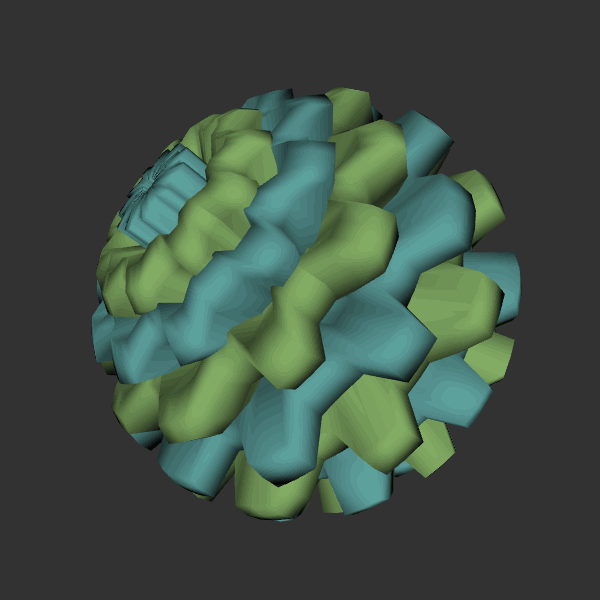
Background: dark